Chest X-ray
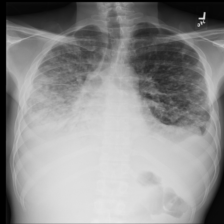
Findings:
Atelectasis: positive
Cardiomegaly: negative
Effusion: positive
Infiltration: negative
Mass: negative
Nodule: positive
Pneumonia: negative
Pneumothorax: negative
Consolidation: negative
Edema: negative
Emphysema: negative
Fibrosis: negative
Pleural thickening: negative
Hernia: negative